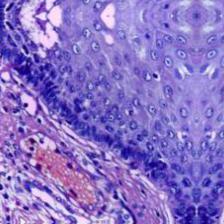
Diagnosis: Normal